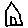
Label: house